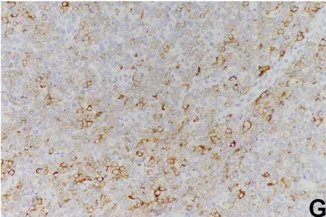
Histological findings and immunohistochemical staining of the cardiac lesion. Moderately positive for Syn.
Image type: pathology (immunostaining)